Interaction volume radius: 5 \u00c5
Interaction volume height: 20 \u00c5
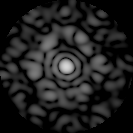
Disorder parameter: 0.7901